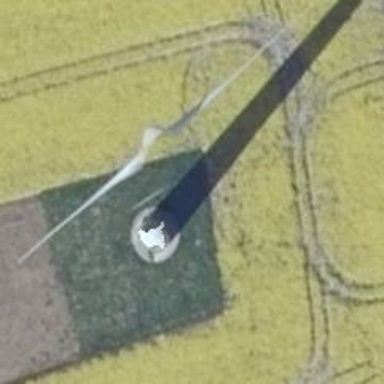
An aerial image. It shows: Wind generator with horizontal axis. The generator is wind turbine.